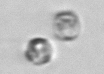
Label: Thalassiosira_sp_aff_mala